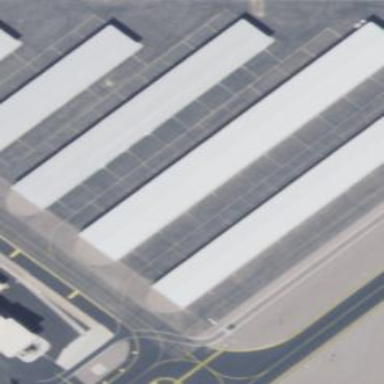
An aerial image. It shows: Hangar located at airport.